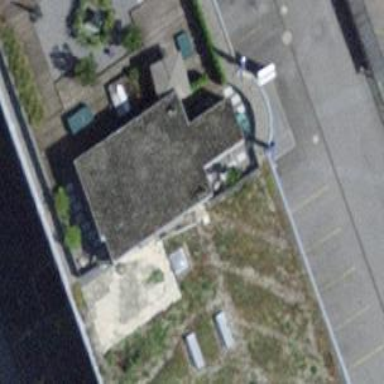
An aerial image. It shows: Commercial building.